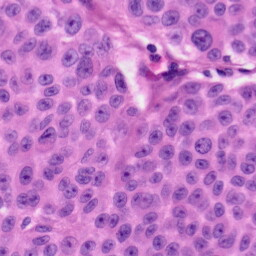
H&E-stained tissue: Skin